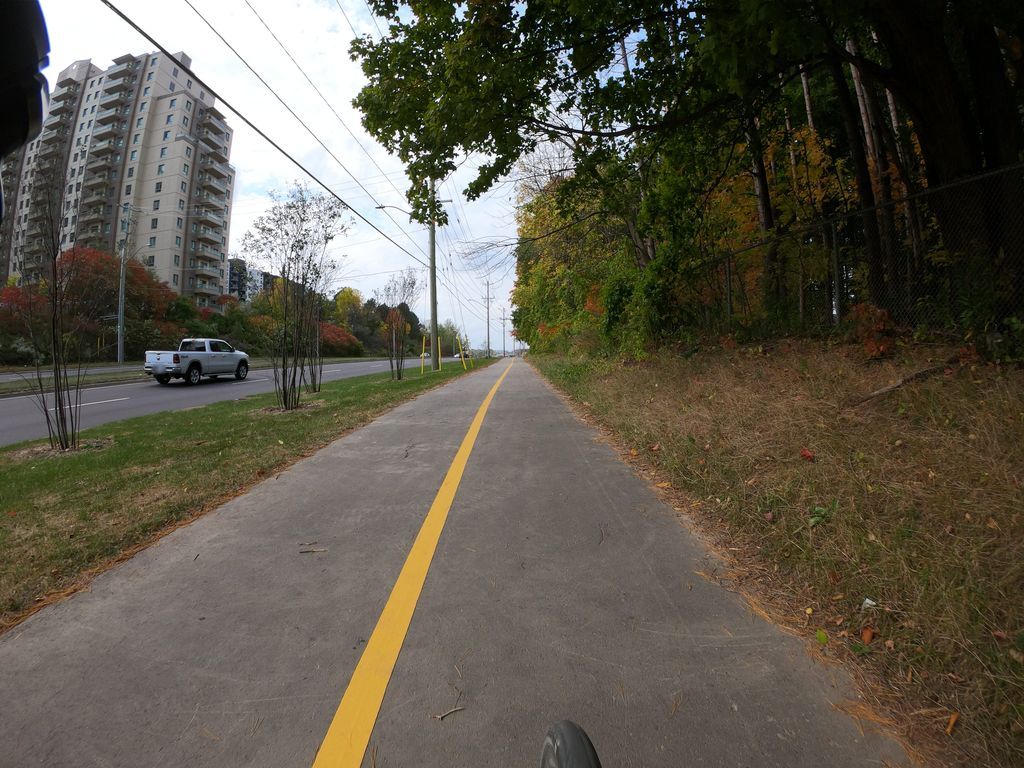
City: kitchener-waterloo